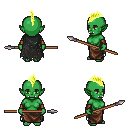
a pixel art fantasy rpg character, female body template, orc, green skin, black tattered cape, robe skirt, gold mohawk hairstyle, leather bracers, spear, four views (front, back, left, right), 2x2 character sprite sheet, small pixel art, hard edges, no anti-aliasing